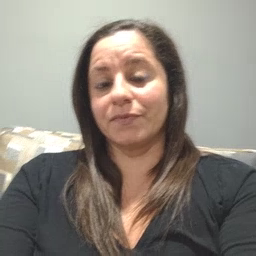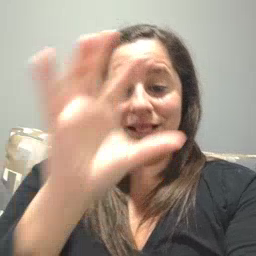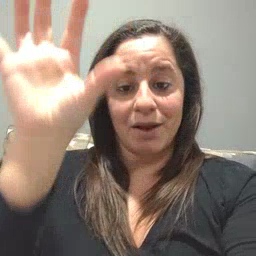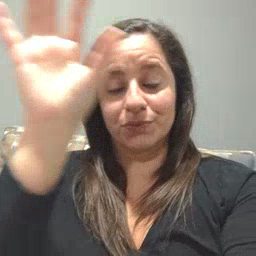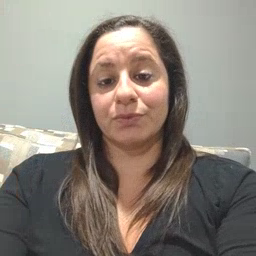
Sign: cloud